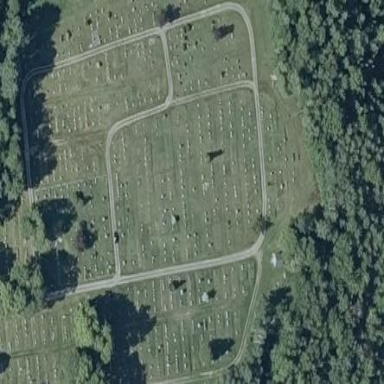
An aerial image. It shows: Cemetery.